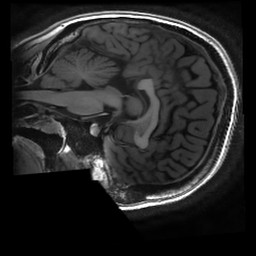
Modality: T1w
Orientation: sagittal
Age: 24
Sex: female
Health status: healthy
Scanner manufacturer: ge
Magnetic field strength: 3 T
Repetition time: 0.008232 s
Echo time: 0.003108 s